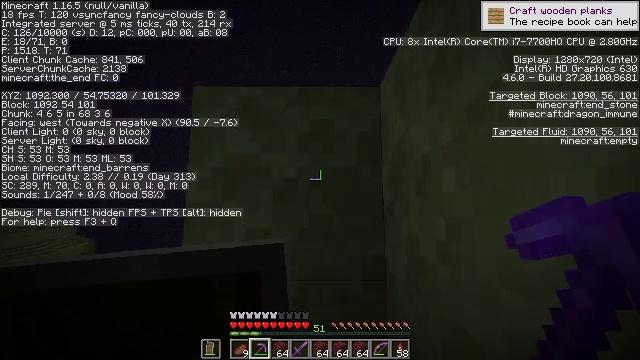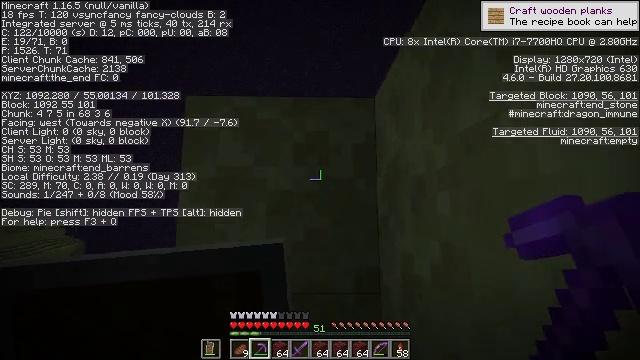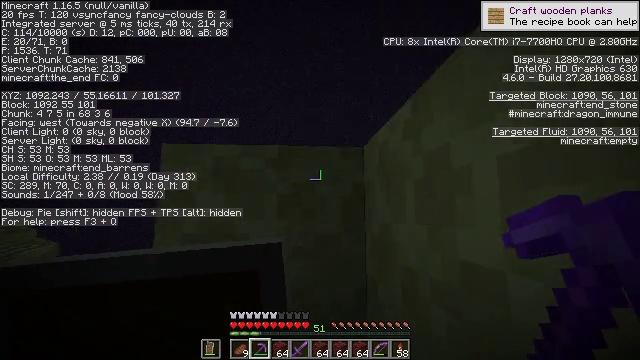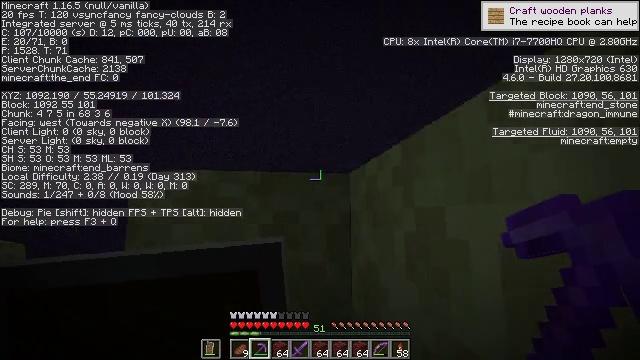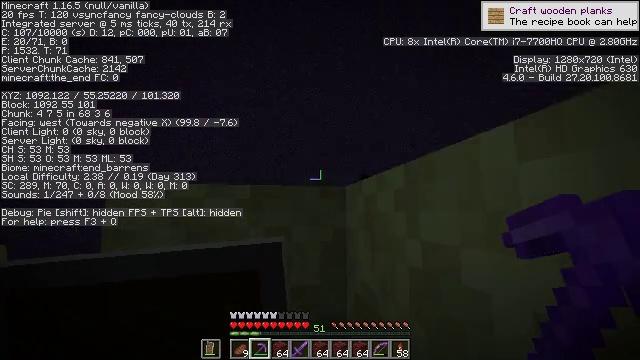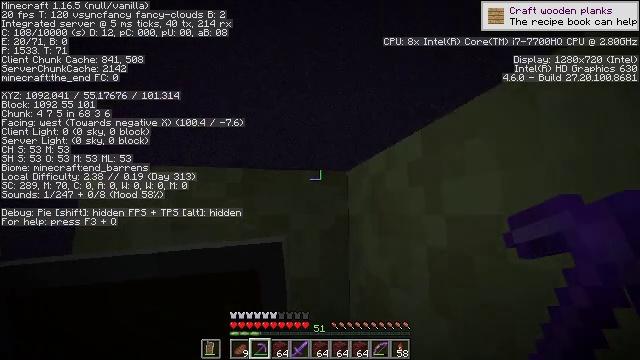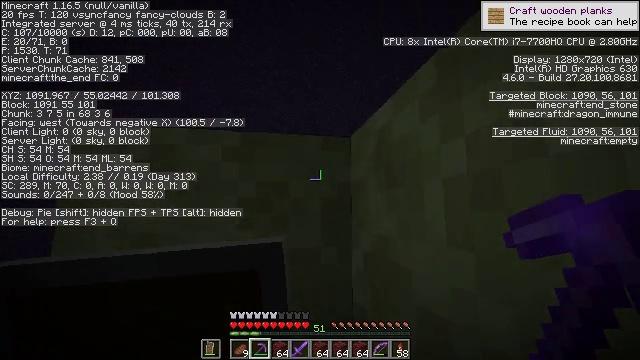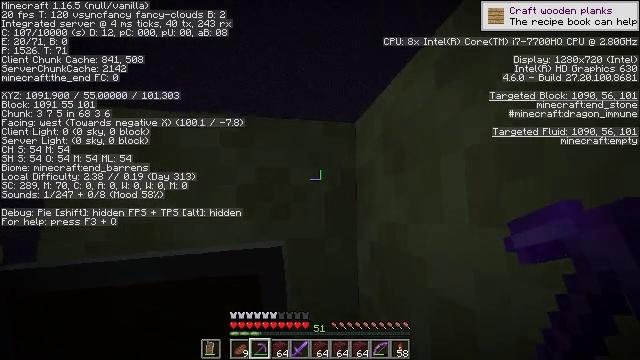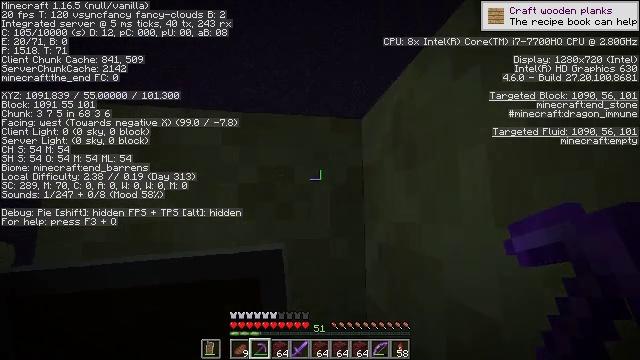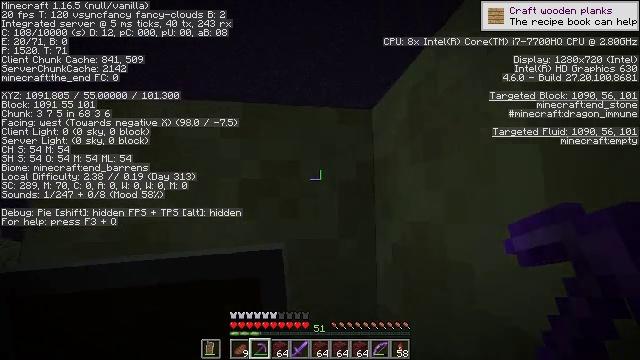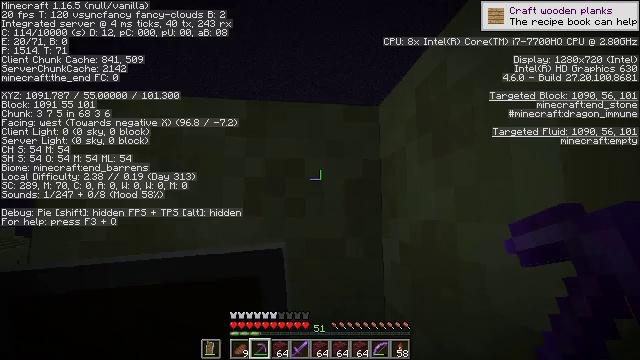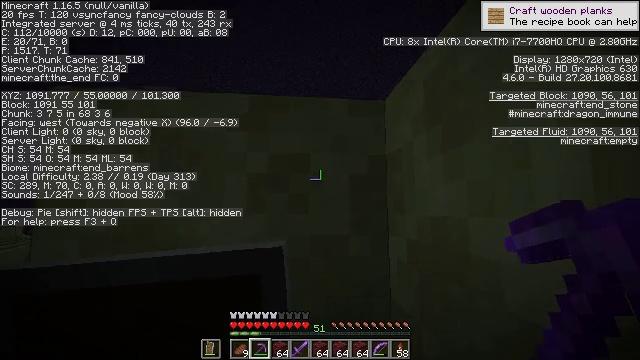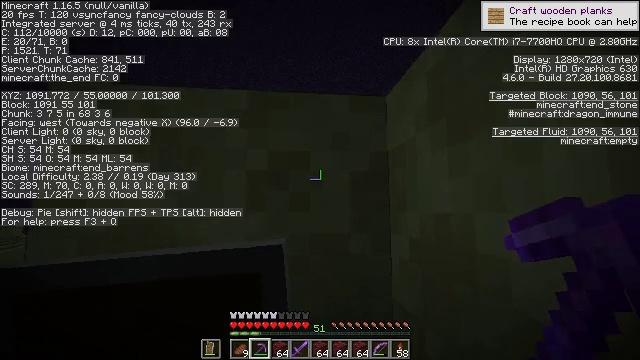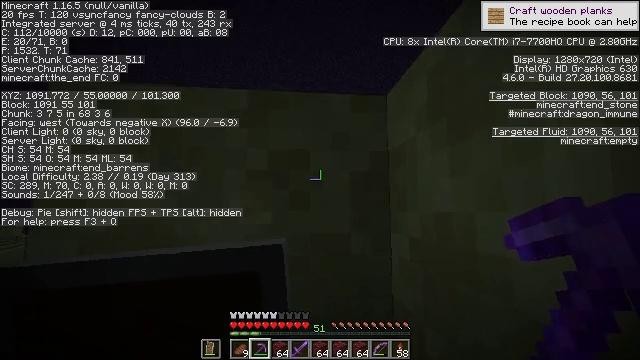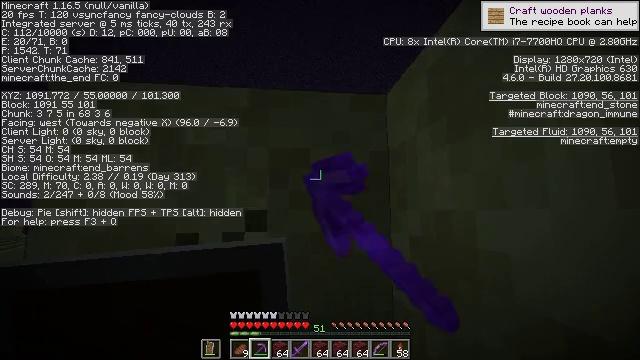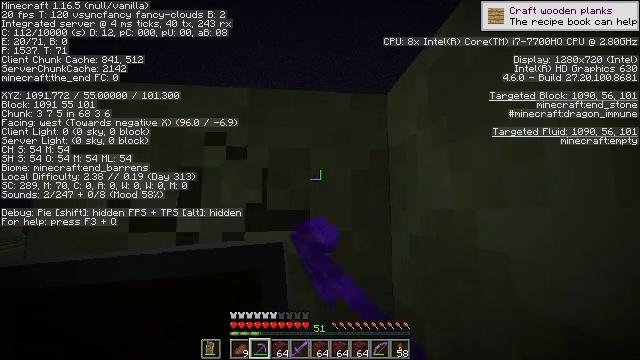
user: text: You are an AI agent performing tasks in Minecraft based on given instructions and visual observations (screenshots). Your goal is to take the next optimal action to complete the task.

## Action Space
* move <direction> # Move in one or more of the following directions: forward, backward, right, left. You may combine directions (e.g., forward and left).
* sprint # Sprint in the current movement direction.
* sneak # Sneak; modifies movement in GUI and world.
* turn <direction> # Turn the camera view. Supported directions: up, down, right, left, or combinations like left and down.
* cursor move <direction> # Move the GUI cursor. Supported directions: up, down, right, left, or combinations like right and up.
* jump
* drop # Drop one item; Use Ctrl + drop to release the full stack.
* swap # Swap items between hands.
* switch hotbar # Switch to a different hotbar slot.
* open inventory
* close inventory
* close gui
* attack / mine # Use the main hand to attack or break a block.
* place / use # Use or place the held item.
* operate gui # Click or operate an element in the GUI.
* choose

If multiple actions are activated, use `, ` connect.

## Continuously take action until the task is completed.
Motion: motion action
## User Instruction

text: Dig the end stone for building materials.
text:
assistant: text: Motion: move forward, turn right, jump
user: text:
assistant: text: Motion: move forward, turn right, jump
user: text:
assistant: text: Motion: move forward, turn right
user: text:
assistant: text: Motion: move forward, turn right
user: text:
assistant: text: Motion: move forward
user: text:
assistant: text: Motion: no_op
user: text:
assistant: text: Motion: no_op
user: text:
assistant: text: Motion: turn left
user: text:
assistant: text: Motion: turn left
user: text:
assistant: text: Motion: turn left
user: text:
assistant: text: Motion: no_op
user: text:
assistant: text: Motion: no_op
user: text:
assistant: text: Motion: attack / mine
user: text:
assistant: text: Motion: attack / mine
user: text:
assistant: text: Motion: attack / mine
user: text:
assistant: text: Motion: attack / mine
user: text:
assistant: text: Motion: attack / mine
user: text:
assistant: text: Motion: attack / mine
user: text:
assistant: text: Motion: attack / mine
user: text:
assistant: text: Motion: attack / mine
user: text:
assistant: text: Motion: no_op
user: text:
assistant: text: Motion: no_op